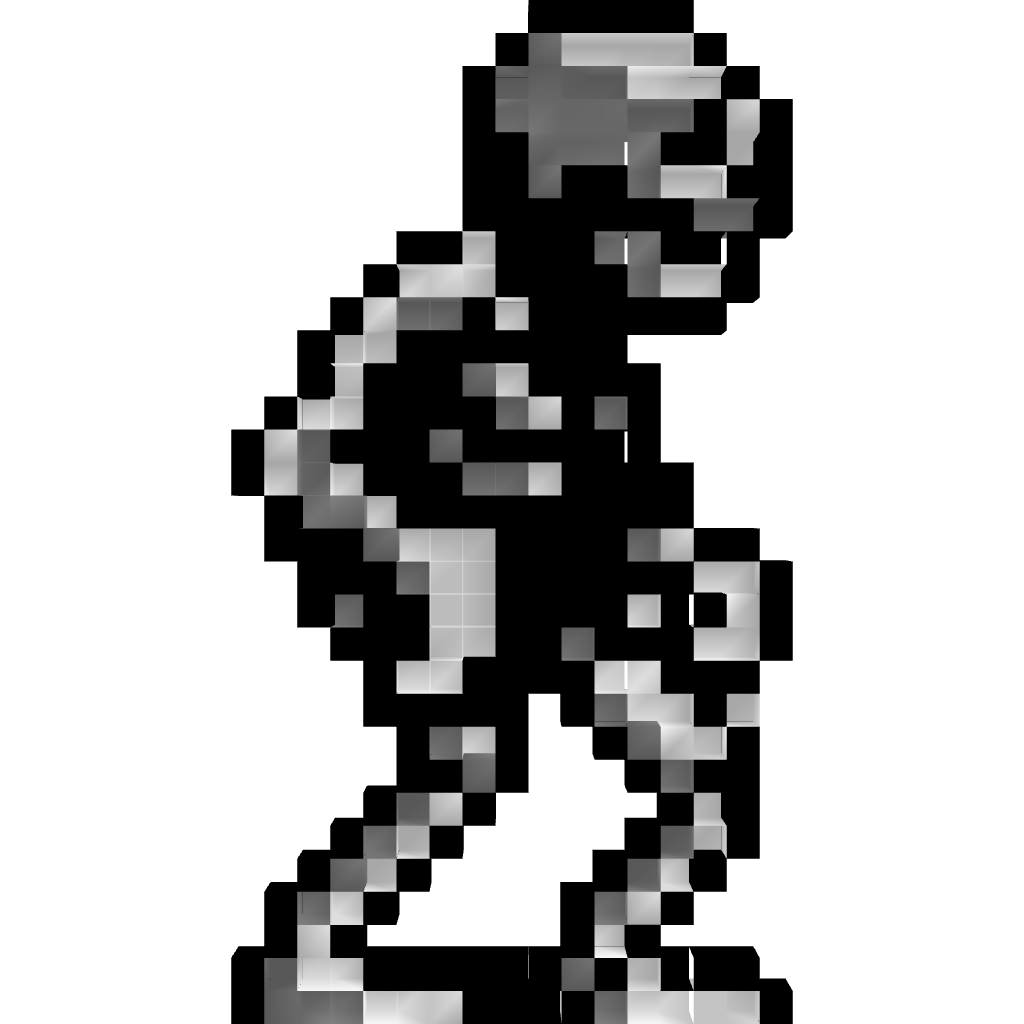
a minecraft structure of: Skeleton from Castlevania 2 bad low quality